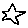
Label: star